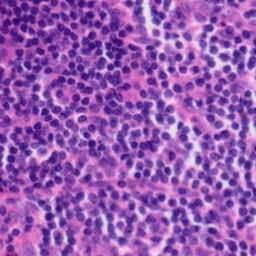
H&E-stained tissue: Tonsil